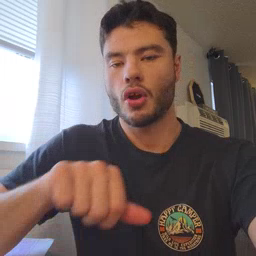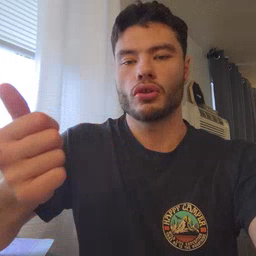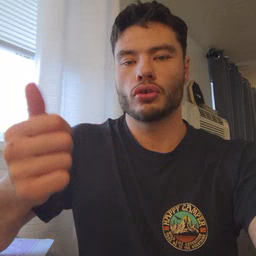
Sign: another